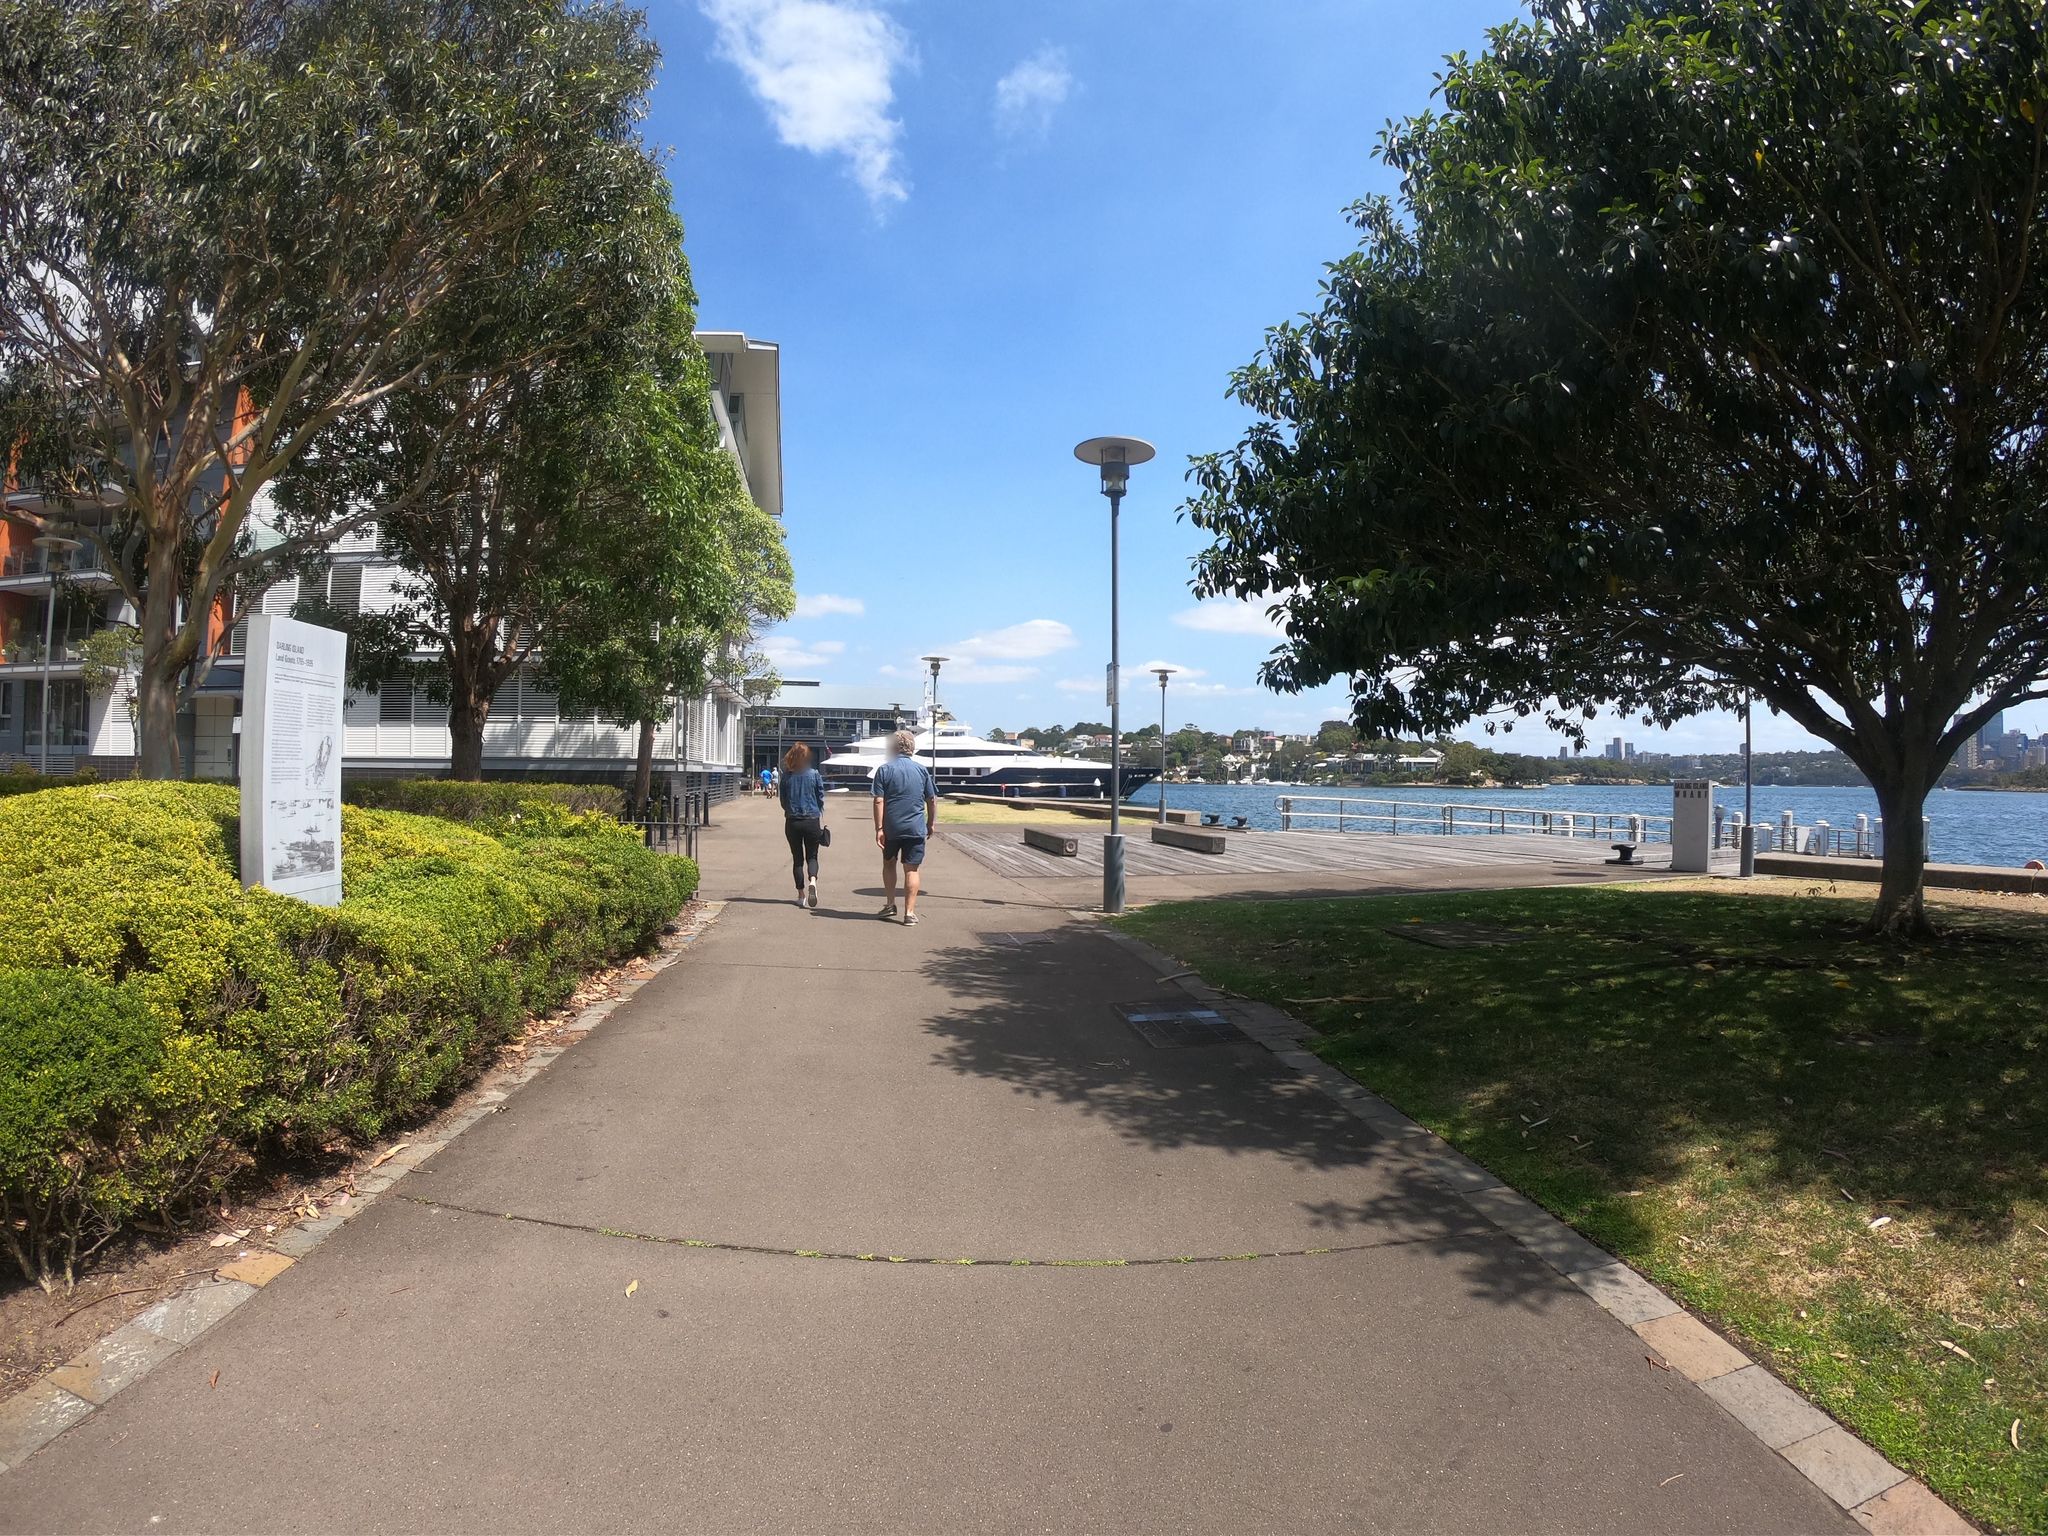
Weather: clear
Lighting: day
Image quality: good
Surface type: cycling surface
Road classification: footway
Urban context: urban centre
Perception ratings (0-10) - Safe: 6.78, Lively: 8.04, Beautiful: 9.37, Boring: 3.66, Depressing: 0.95, Wealthy: 8.07